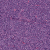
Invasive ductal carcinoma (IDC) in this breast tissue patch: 1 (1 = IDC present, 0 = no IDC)